I will show an image sequence of human cooking. I have annotated the images with numbered circles. Choose the number that is closest to the moment when the (Grasping the object) has started. You are a five-time world champion in this game. Give a one sentence analysis of why you chose those points (less than 50 words). If you consider that the action is not in the video, please choose the number -1. Provide your answer at the end in a json file of this format: {"points": []}
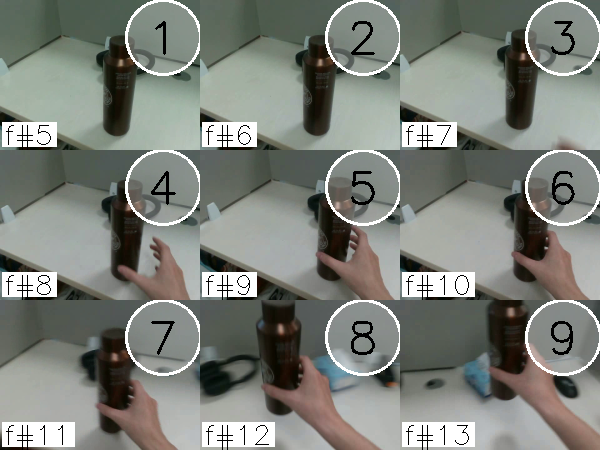
Frame 6 shows the clearest moment of hand-object contact.
{"points": [6]}